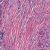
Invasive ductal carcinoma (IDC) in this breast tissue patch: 1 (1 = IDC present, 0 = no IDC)